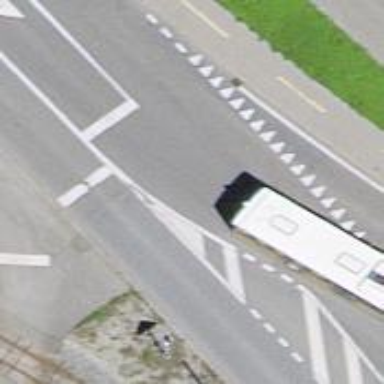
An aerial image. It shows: Asphalt road classified as primary highway with shared sidewalk for cyclists.